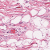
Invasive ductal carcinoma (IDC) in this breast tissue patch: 0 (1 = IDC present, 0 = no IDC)